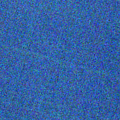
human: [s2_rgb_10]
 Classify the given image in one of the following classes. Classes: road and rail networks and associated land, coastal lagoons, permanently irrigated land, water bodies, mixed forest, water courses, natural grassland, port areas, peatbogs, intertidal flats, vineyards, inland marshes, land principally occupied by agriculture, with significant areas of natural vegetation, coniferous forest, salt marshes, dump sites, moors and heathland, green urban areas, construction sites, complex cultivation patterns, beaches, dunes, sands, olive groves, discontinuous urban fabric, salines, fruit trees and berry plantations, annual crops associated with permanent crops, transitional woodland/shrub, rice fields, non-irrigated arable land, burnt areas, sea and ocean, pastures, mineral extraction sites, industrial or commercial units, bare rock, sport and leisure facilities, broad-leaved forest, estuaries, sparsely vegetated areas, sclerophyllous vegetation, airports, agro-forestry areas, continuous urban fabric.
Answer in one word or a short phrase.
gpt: water bodies